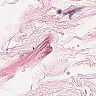
Metastatic tissue present: no